Question: Disclaimer: new to this, and will describe the problem to the best of my ability.

I am creating an app that consists of a TableView with weeks 1 thru 8. When the user makes a selection, the app segues into a ViewController that looks the same for each selection. However, the buttons within this second view controller should send the user to a URL that is specific to the week selected. Right now, the app is showing the same links for every week selected. I basically need each week to have a set of unique URLs respective to that week.
My code is attached, and I am also attempting to attach a photo diagram of what that app should be doing.
'''
import UIKit
struct WeekInfo {
let description: String
let url: URL
}
class WeekTableViewController: UITableViewController {
var week = [
WeekInfo(description: "Week 0:", url: URL(string: "https://somewhere.com")!),
WeekInfo(description: "Week 1:", url: URL(string: "https://somewhere.com")!),
WeekInfo(description: "Week 2:", url: URL(string: "https://somewhere.com")!),
WeekInfo(description: "Week 3:", url: URL(string: "https://somewhere.com")!),
WeekInfo(description: "Week 4: ", url: URL(string: "https://somewhere.com")!),
WeekInfo(description: "Week 5:", url: URL(string: "https://somewhere.com")!),
WeekInfo(description: "Week 6:", url: URL(string: "https://somewhere.com")!),
WeekInfo(description: "Week 7:", url: URL(string: "https://somewhere.com")!),
WeekInfo(description: "Week 8:", url: URL(string: "https://somewhere.com")!),
WeekInfo(description: "Final Prep", url: URL(string: "https://somewhere.com")!),
WeekInfo(description: "Final Project", url: URL(string: "https://somewhere.com")!)
]
override func viewDidLoad() {
super.viewDidLoad()
// Uncomment the following line to preserve selection between presentations
self.clearsSelectionOnViewWillAppear = false
// Uncomment the following line to display an Edit button in the navigation bar for this view controller.
// self.navigationItem.rightBarButtonItem = self.editButtonItem
}
override func numberOfSections(in tableView: UITableView) -> Int {
// #warning Incomplete implementation, return the number of sections
return 1
}
override func tableView(_ tableView: UITableView, numberOfRowsInSection section: Int) -> Int {
// #warning Incomplete implementation, return the number of rows
return week.count
}
override func tableView(_ tableView: UITableView, didSelectRowAt indexPath: IndexPath) {
let selectedWeek = week[indexPath.row]
performSegue(withIdentifier:"moveToWeekDetail", sender:selectedWeek)
}
override func tableView(_ tableView: UITableView, cellForRowAt indexPath: IndexPath) -> UITableViewCell {
let cell = UITableViewCell()
cell.textLabel?.text = week[indexPath.row].description
return cell
}
override func prepare(for segue: UIStoryboardSegue, sender: Any?){
if let weekViewController = segue.destination as? WeekDetailViewController{
// Pass the week's info onto the detail view controller
if let selectedWeek = sender as? WeekInfo {
weekViewController.title = selectedWeek.description
weekViewController.week = selectedWeek
}
}
}
'''
Next view controller:
'''
import UIKit
class WeekDetailViewController: UIViewController {
var week: WeekInfo!
@IBOutlet weak var lessonCompleteBtn: UIButton!
@IBOutlet weak var Button1: UIButton!
@IBOutlet weak var Button2: UIButton!
@IBOutlet weak var Button3: UIButton!
@IBOutlet weak var Button4: UIButton!
override func viewDidLoad() {
super.viewDidLoad()
lessonCompleteBtn.backgroundColor = UIColor.gray
lessonCompleteBtn.layer.cornerRadius = 20
}
@IBAction func lessonBtnTapped(_ sender: AnyObject) {
sender.setTitle("Complete!", for: [])
if lessonCompleteBtn.backgroundColor == UIColor.gray{
lessonCompleteBtn.backgroundColor = UIColor(red: 17/255, green: 107/255, blue: 0/255, alpha: 1.0)
}
else if lessonCompleteBtn.backgroundColor == UIColor(red: 17/255, green: 107/255, blue: 0/255, alpha: 1.0){
sender.setTitle("Mark Complete", for: [])
lessonCompleteBtn.backgroundColor = UIColor.gray
}
}
@IBAction func Button1(_ sender: Any) {
UIApplication.shared.open(URL(string: "https://resourelink1.com")! as URL, options: [:], completionHandler: nil)
}
@IBAction func Button2(_ sender: Any) {
UIApplication.shared.open(URL(string: "https://resourcelink2.com")! as URL, options: [:], completionHandler: nil)
}
@IBAction func Button3(_ sender: Any) {
UIApplication.shared.open(URL(string: "https://resourcelink3.com")! as URL, options: [:], completionHandler: nil)
}
@IBAction func Button4(_ sender: Any) {
UIApplication.shared.open(URL(string: "https://resourcelink4.com")! as URL, options: [:], completionHandler: nil)
}
}
'''
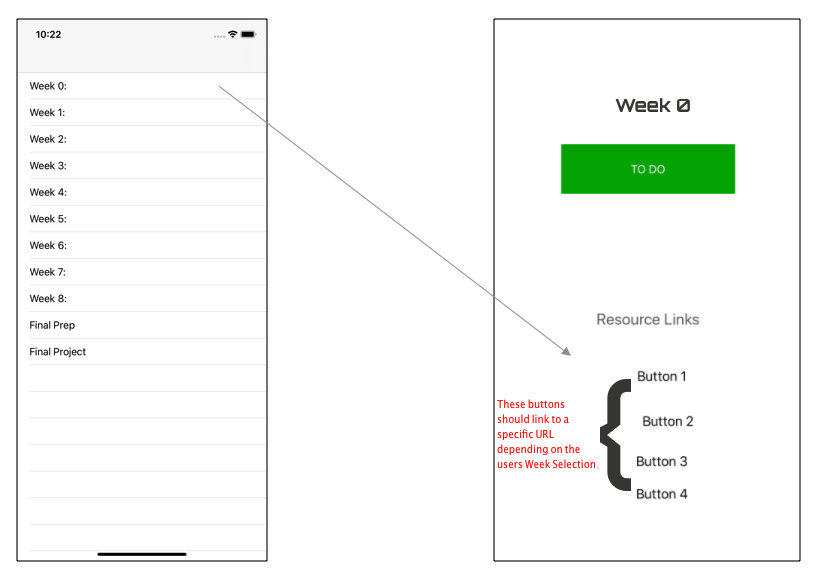
Answer: Then make it an array like
'''
struct WeekInfo {
let description: String
let urls: [URL]
}
var week = [
WeekInfo(description: "Week 0:", urls:[ URL(string: "https://somewhere1.com")!, URL(string: "https://somewhere2.com")!]),
.......]
'''
And in the second vc use it like 'week.urls[0]' // set index as you need